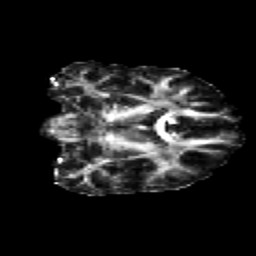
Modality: FA
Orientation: coronal
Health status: healthy
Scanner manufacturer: siemens
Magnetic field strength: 3 T
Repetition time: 12 s
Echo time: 0.092 s